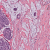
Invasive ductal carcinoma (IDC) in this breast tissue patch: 1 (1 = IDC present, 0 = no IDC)